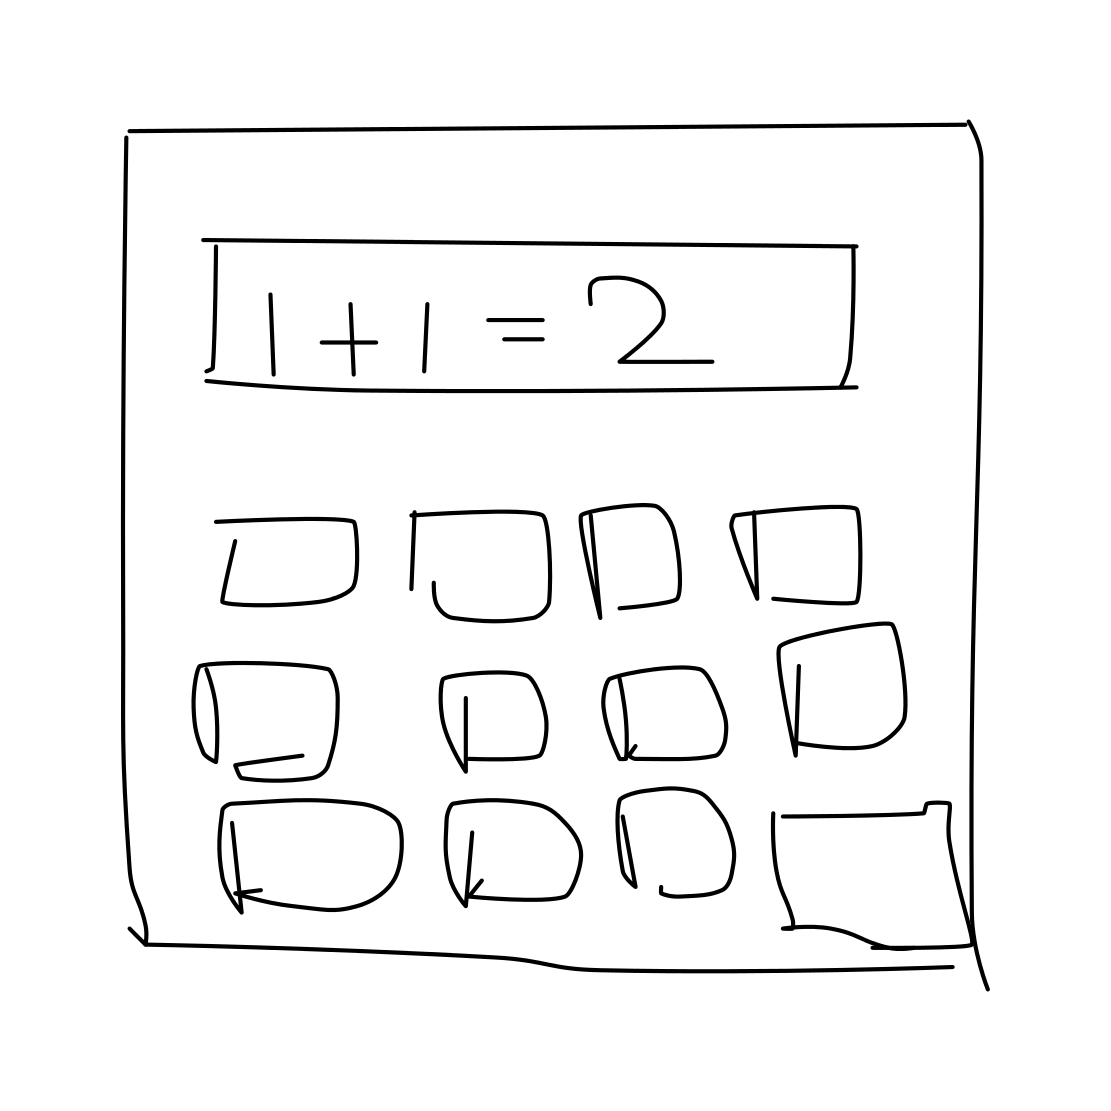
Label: calculator